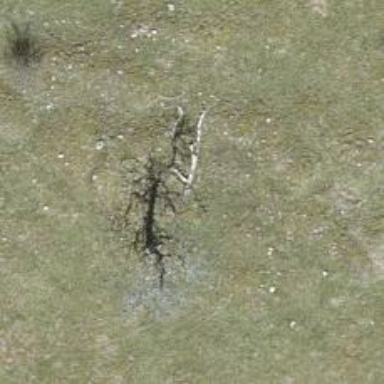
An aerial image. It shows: Broadleaved tree with lush leaves.